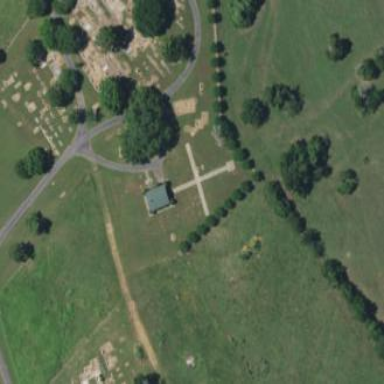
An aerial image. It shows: Cemetery.